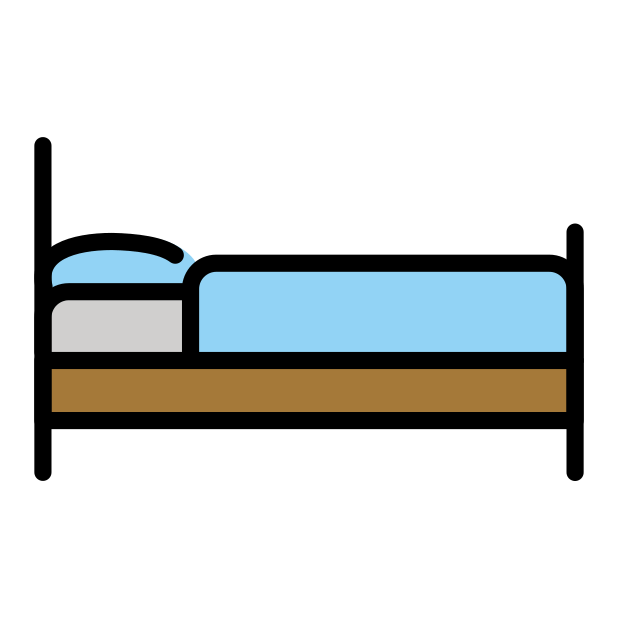
bed